Aerial crown-view tile of a tropical tree (Barro Colorado Island, Panama), acquired 20250715:
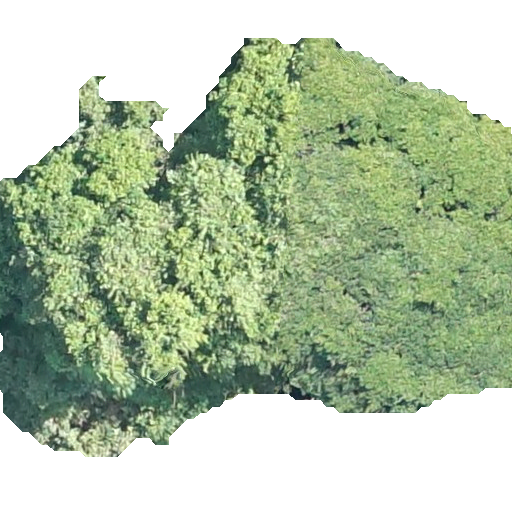
Species: Prioria copaifera
GBIF accepted scientific name: Prioria copaifera
Crown area: 261.507 m²